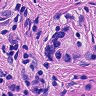
Metastatic tissue present: yes